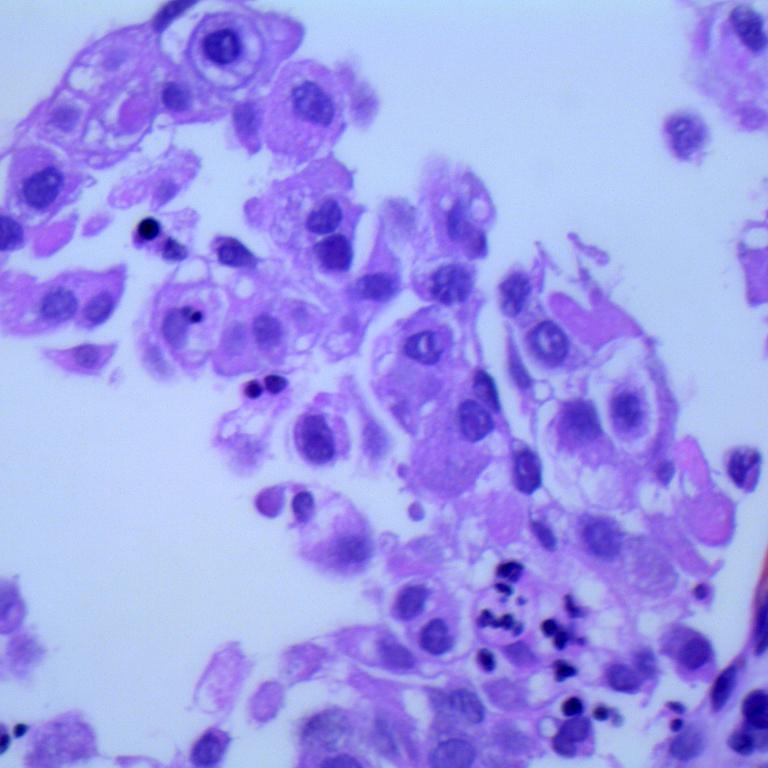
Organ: lung
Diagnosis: adenocarcinomas